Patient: sex F, age 63
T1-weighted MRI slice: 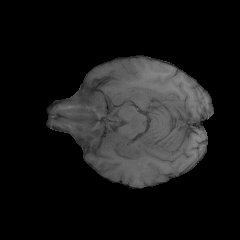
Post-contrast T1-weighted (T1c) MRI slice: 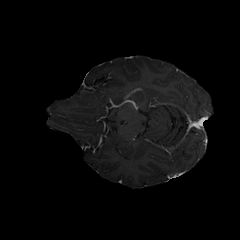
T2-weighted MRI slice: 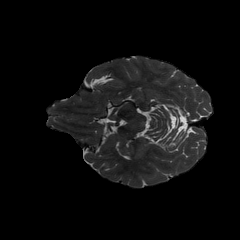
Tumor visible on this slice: no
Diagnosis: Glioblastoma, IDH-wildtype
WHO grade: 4